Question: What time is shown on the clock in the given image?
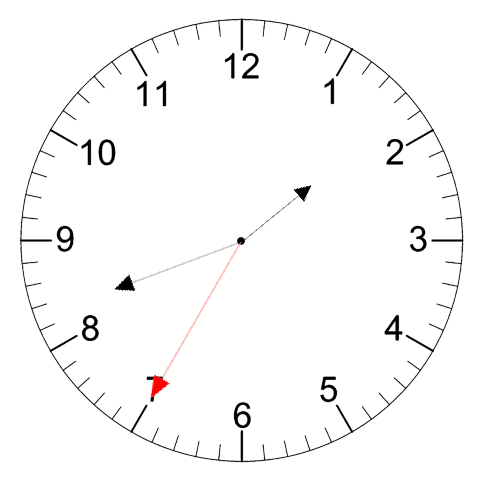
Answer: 01:41:35